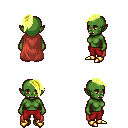
a pixel art fantasy rpg character, female body template, orc, green skin, maroon cape, red pants, gold long mohawk hairstyle, gold boots, four views (front, back, left, right), 2x2 character sprite sheet, small pixel art, hard edges, no anti-aliasing